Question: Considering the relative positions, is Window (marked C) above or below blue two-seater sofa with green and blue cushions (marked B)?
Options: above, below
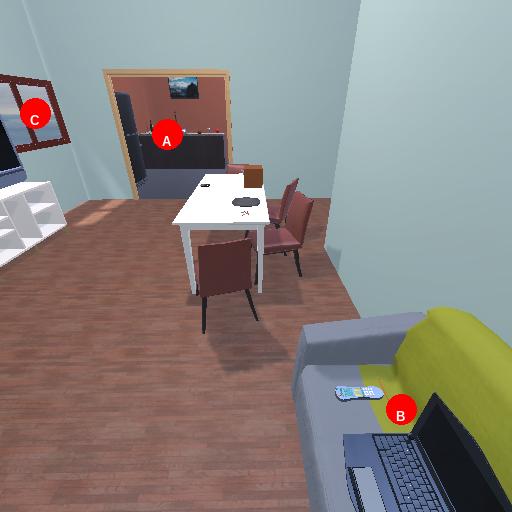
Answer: above